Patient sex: M
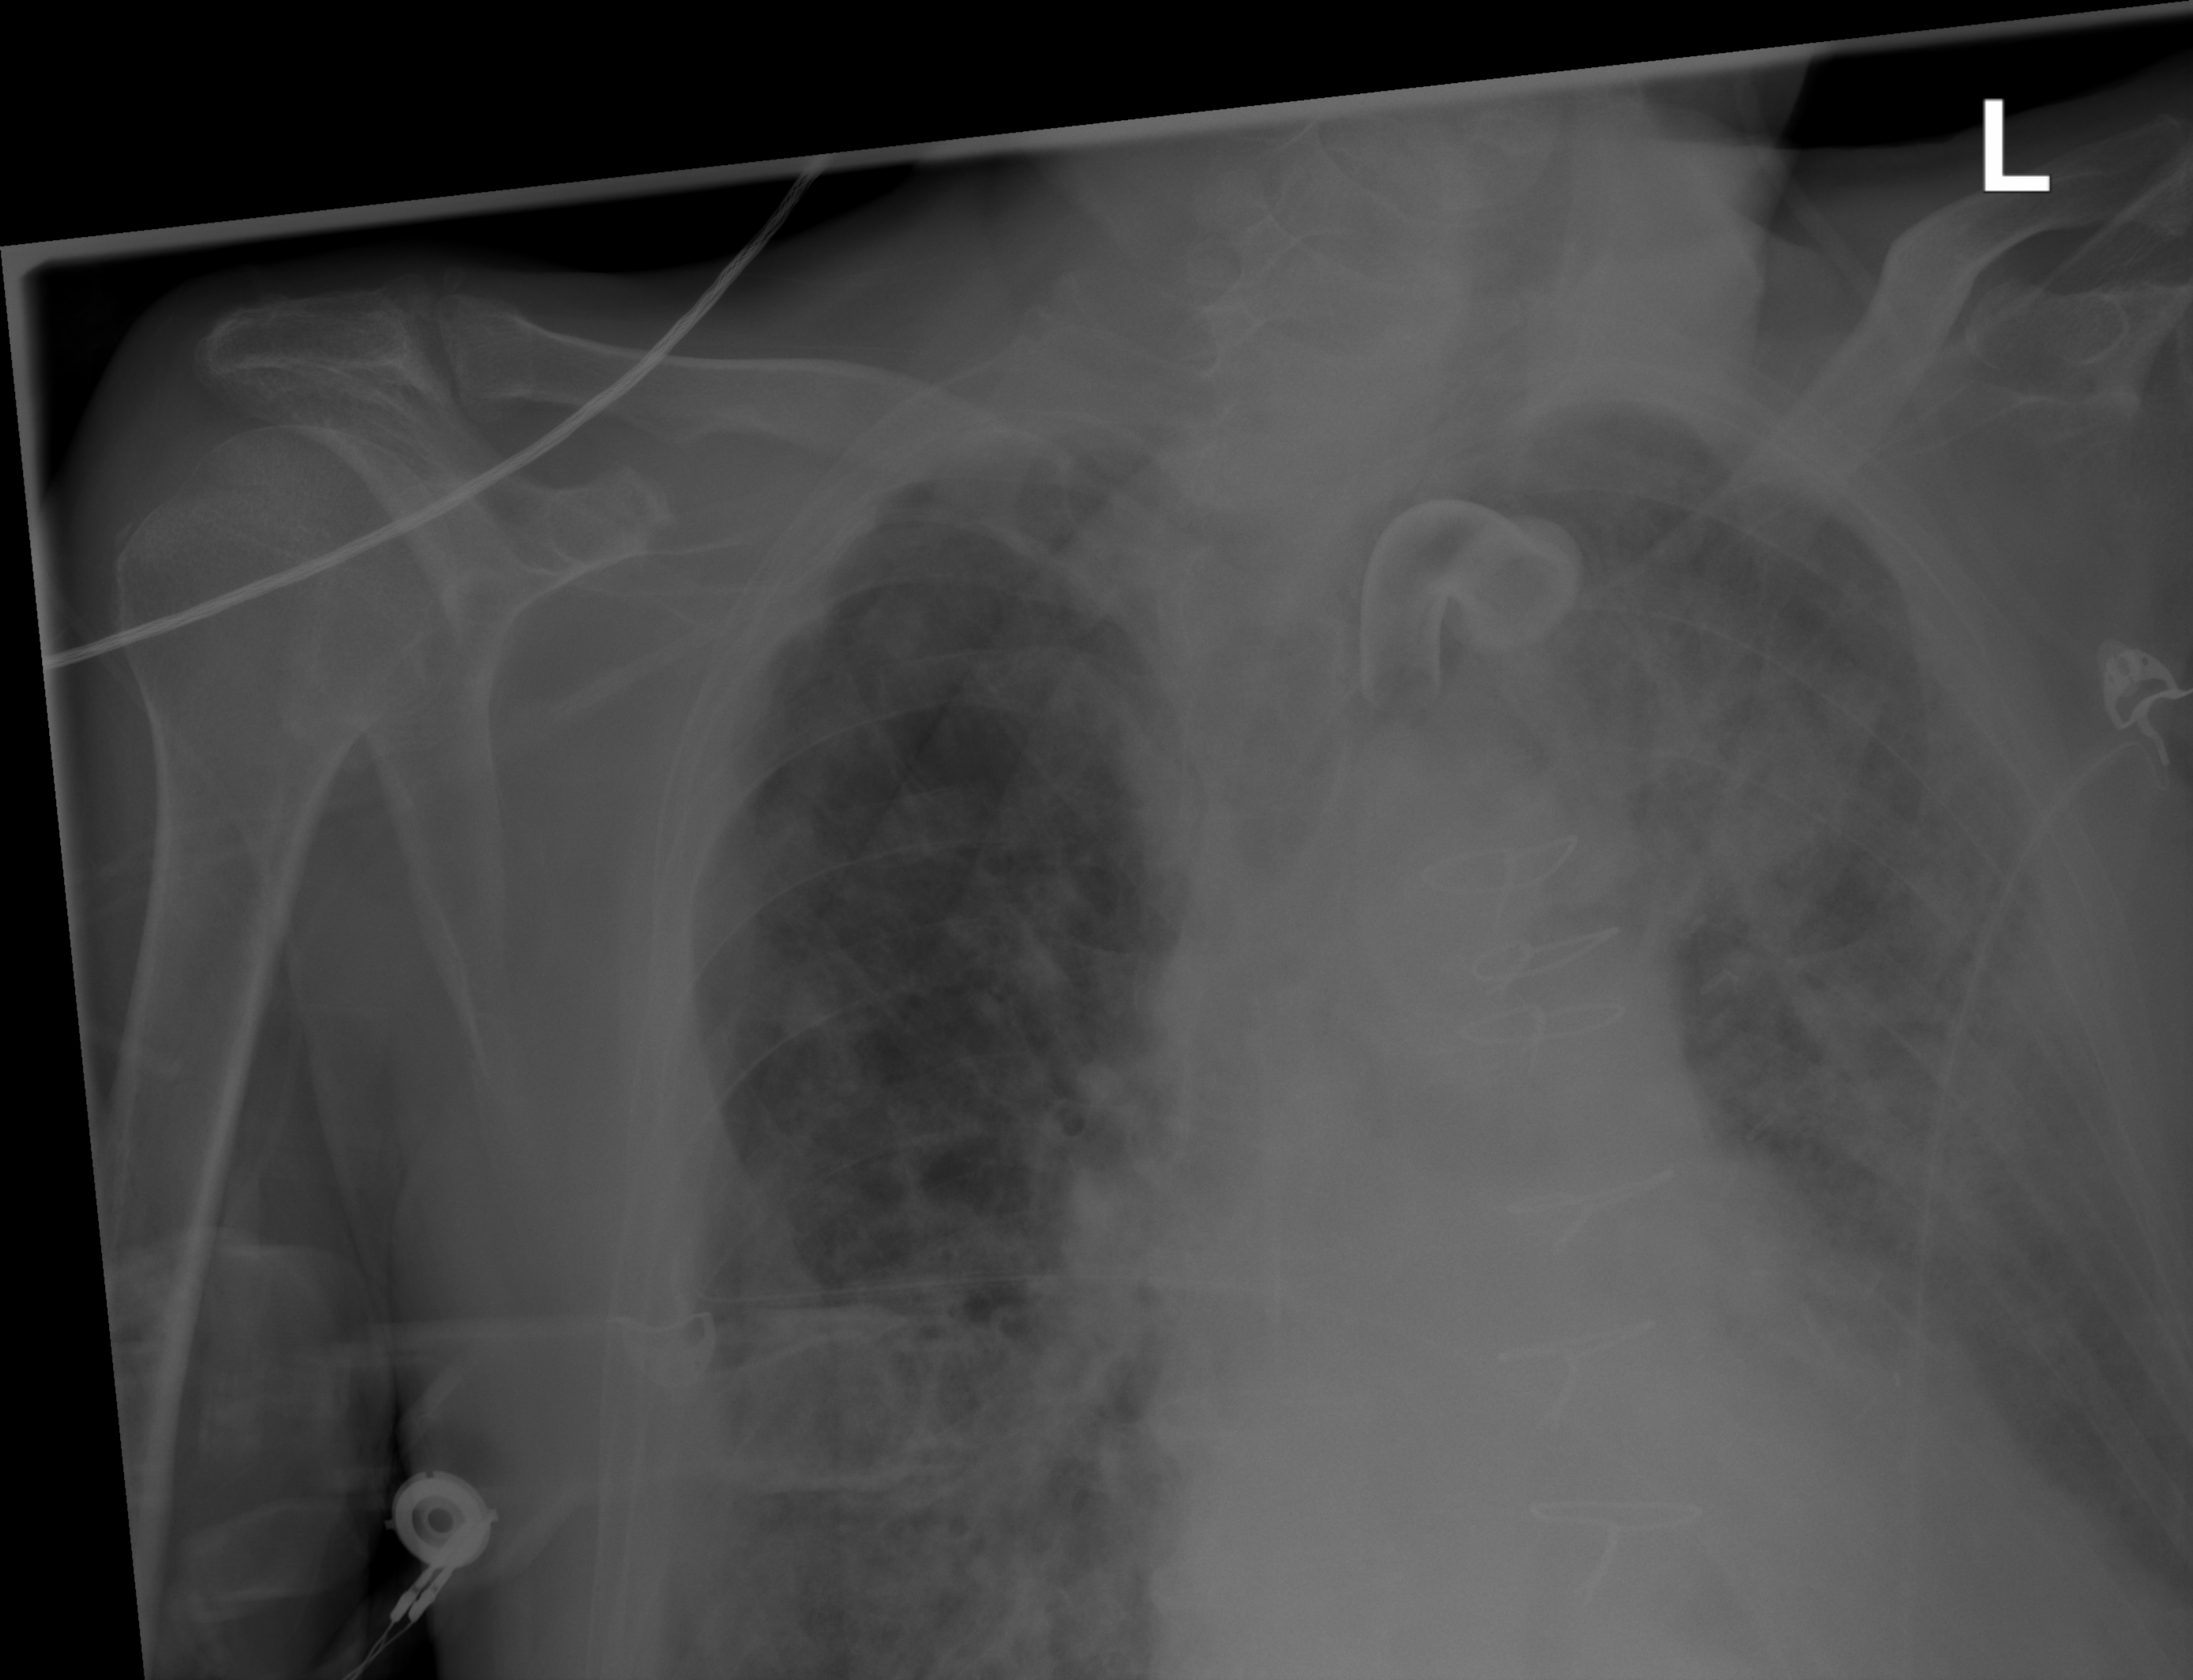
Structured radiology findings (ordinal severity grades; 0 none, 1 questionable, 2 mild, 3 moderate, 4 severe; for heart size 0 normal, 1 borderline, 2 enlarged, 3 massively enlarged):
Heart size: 0
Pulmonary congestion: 3
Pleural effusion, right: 2
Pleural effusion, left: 3
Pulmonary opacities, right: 3
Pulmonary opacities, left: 3
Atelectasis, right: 0
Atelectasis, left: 2